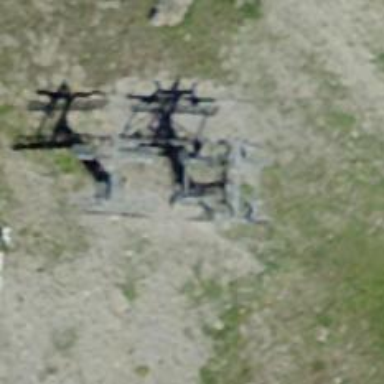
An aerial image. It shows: Pylon used for aerialway.